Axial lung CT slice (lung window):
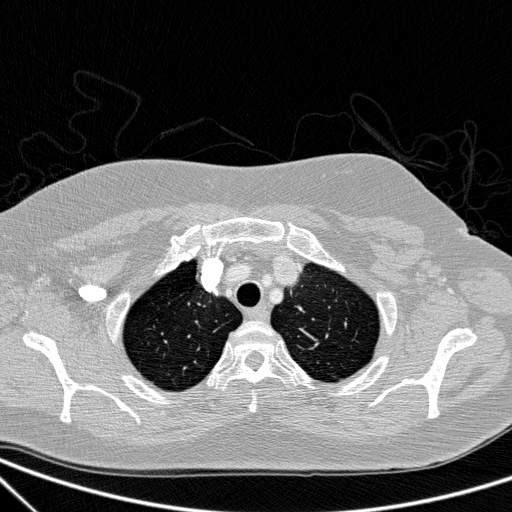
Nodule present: no